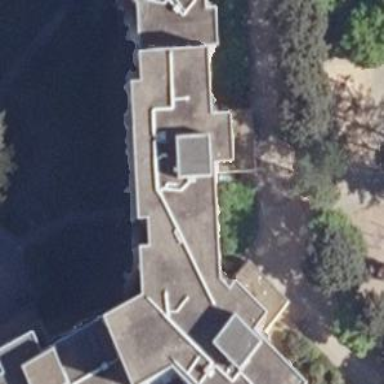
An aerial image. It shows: Apartment building with flat roof.